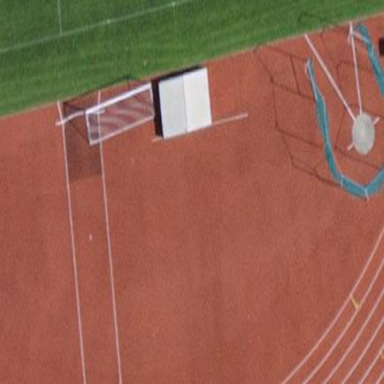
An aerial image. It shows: Multi-sport pitch with artificial turf for leisure activities.